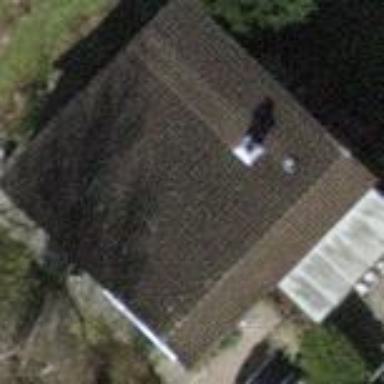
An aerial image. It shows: Detached building.